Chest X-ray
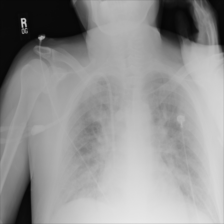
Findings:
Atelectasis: negative
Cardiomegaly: negative
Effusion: negative
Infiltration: negative
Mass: negative
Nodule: negative
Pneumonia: negative
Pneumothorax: negative
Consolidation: negative
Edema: negative
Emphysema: negative
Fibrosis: negative
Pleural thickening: negative
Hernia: negative